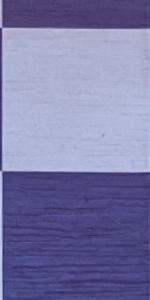
Label: Empty